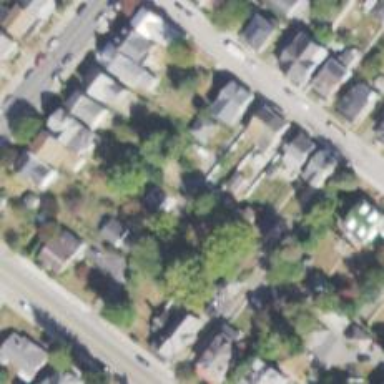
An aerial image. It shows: Alley classified as service road.